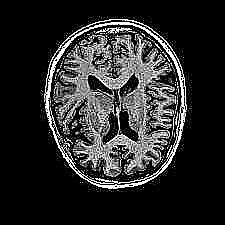
Label: notumor